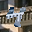
Label: 4